Aerial crown-view tile of a tropical tree (Barro Colorado Island, Panama), acquired 20250217:
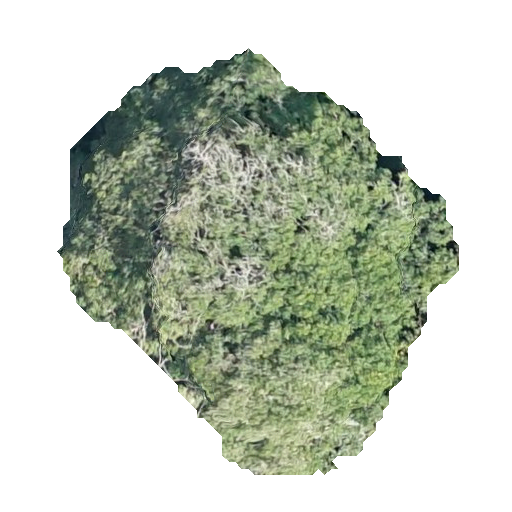
Species: Handroanthus guayacan
GBIF accepted scientific name: Handroanthus guayacan
Crown area: 163.32 m²